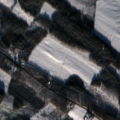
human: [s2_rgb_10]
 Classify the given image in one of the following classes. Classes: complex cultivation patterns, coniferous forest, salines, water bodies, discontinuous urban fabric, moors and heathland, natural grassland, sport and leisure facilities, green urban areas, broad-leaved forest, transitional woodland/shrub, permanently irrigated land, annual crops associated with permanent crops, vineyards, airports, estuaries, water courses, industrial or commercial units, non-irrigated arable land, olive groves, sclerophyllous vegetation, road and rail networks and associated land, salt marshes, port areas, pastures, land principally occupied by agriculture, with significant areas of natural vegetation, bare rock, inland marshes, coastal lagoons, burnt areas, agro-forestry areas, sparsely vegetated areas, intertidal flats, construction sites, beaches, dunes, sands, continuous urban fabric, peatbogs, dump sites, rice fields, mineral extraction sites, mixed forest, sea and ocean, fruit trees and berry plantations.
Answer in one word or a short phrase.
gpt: land principally occupied by agriculture, with significant areas of natural vegetation, broad-leaved forest, coniferous forest, mixed forest